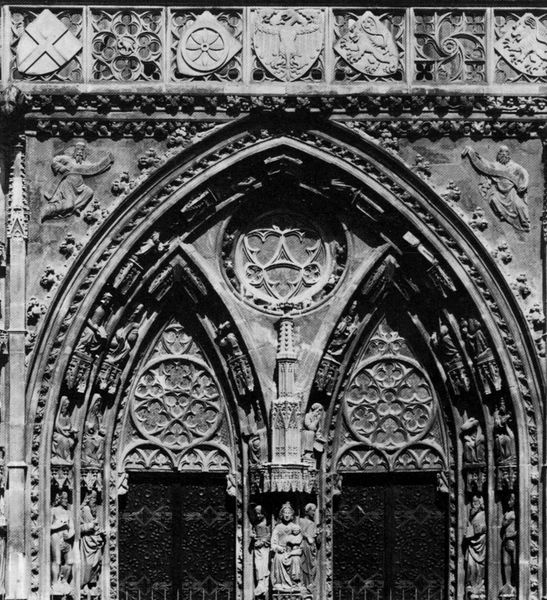
Titel: Nürnberg, Frauenkirche am Hauptmarkt
Standort: Nürnberg (EU - D - B)
Schlagwörter: adler, schatten, menschen, pfeiler, säule, tür, bart, kirche, kind, gotik, engel, relief, bogen, fassade, türen, figuren, rad, detail, tor, eingang, kreuz, ritter, portal, wappen, gotisch, rosette, spitzbogen, spitzbögen, löwe, heilige, maria, rosetten, masswerk, schilde, gewände, fiale, schriftband, mainz, mittelpfeiler, spoitzbogen